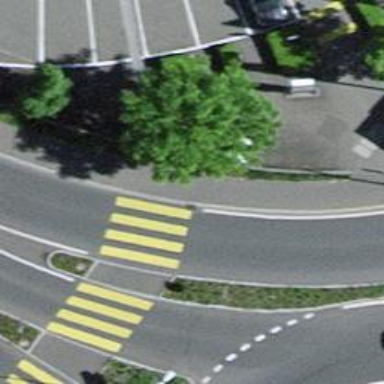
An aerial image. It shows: Marked zebra crossing on the road. The crossing is indicated by zebra markings.